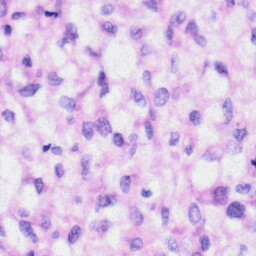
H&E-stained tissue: Liver